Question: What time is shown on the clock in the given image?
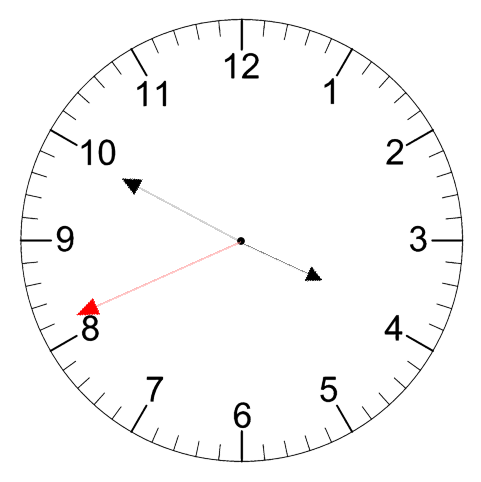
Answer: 03:49:41